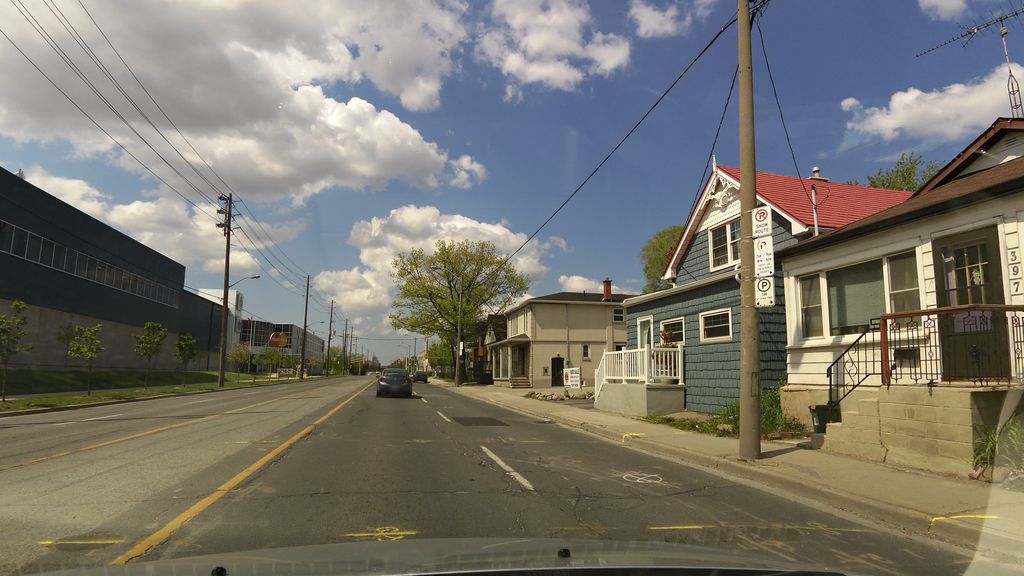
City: toronto